Field crop: maize
Growth stage: 1
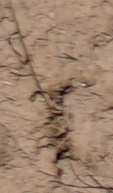
Species: lolium